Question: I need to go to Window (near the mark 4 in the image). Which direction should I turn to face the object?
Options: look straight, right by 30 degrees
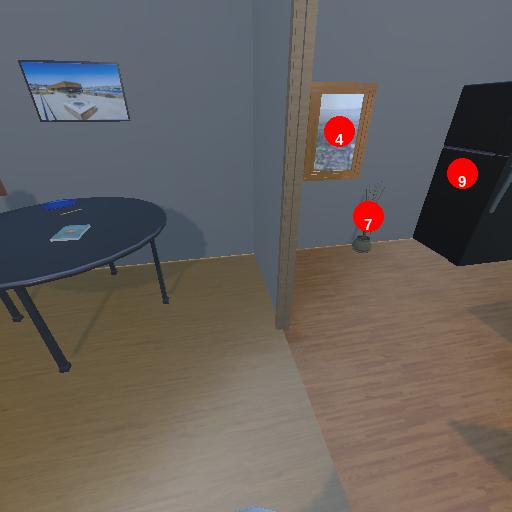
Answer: look straight